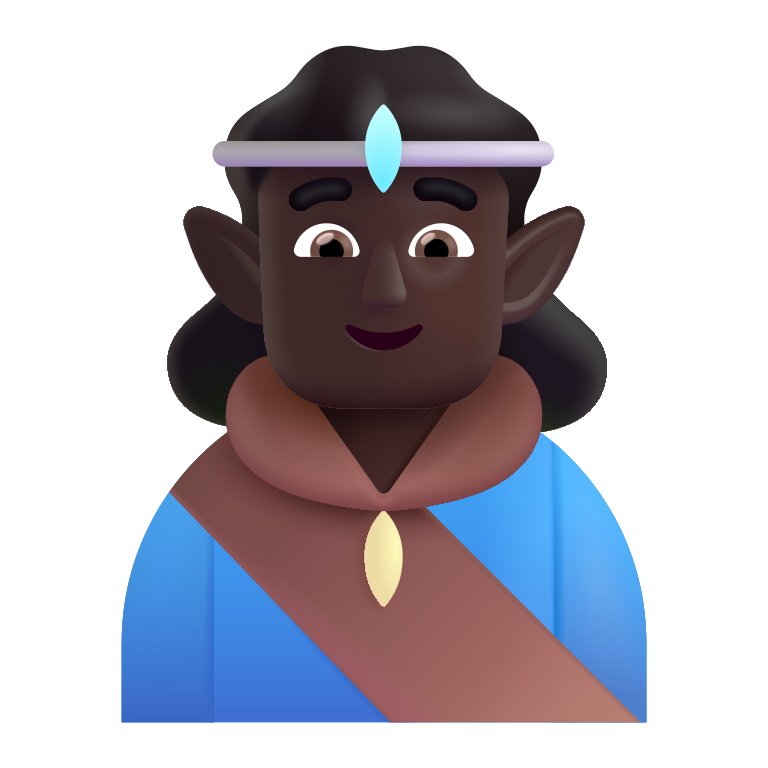
man elf color dark